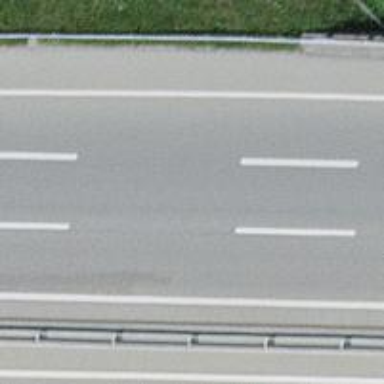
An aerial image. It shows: Asphalt motorway.